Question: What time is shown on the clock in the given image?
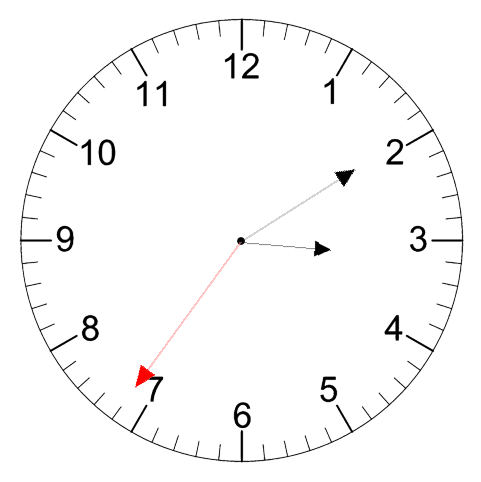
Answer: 03:09:36